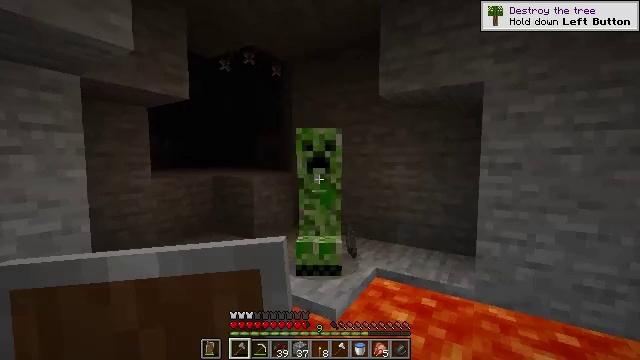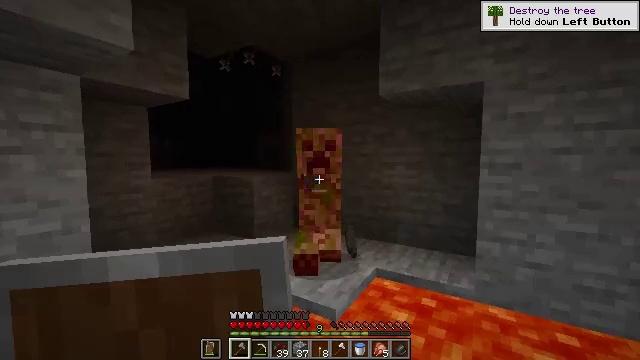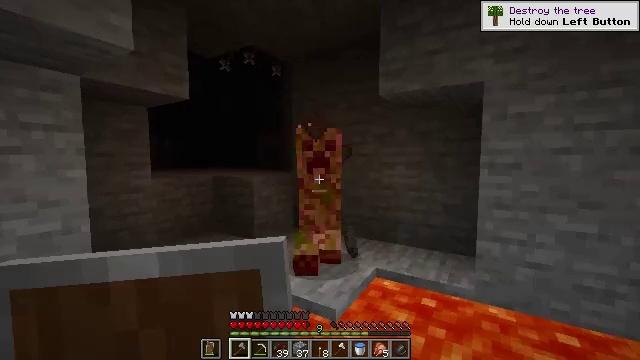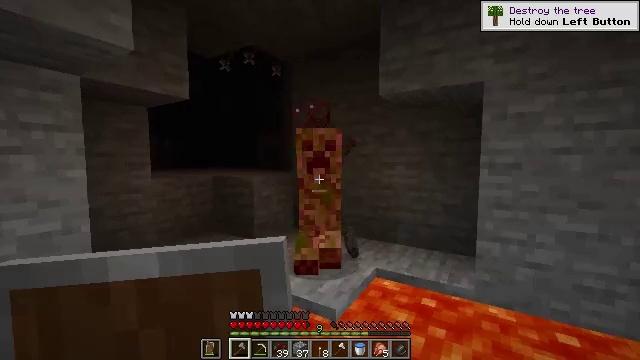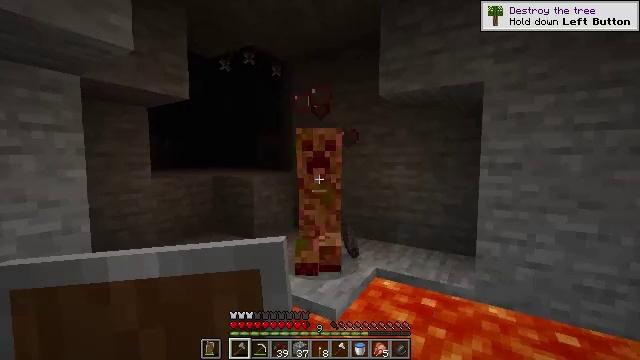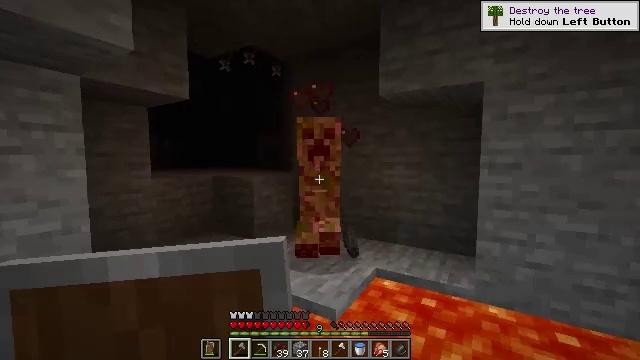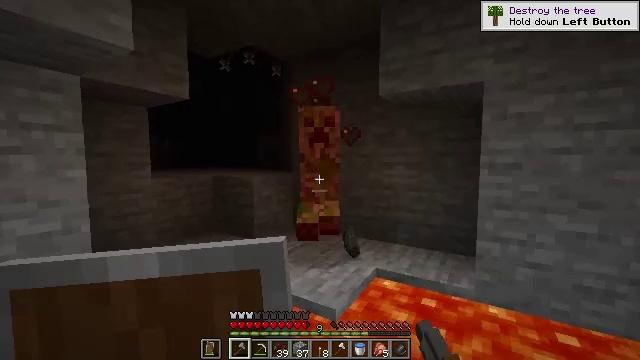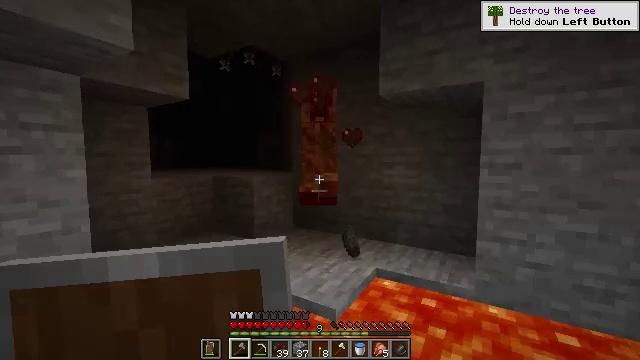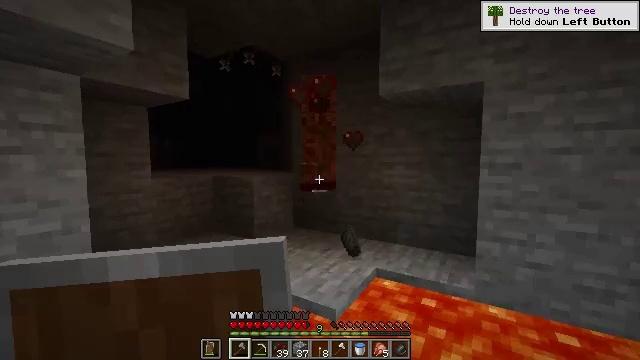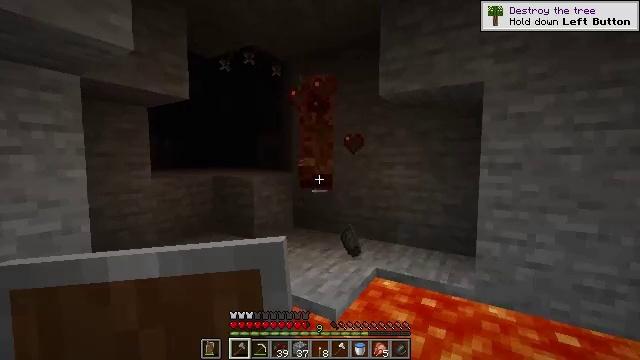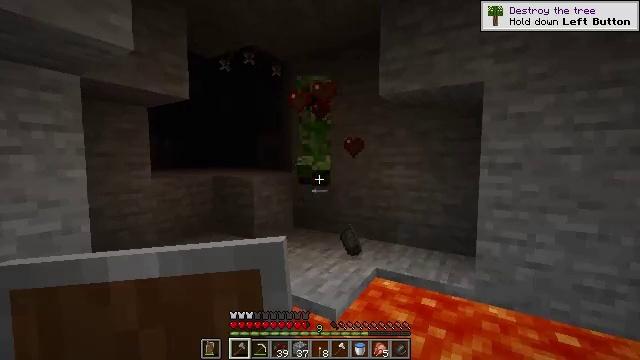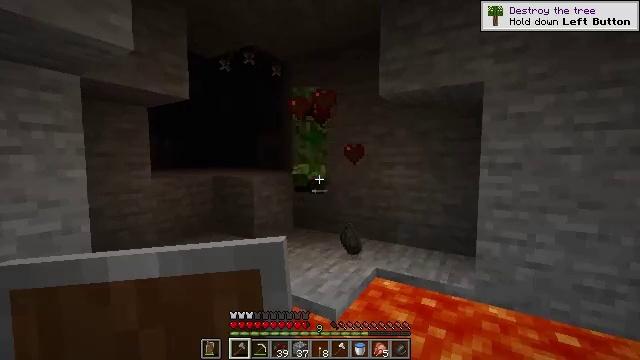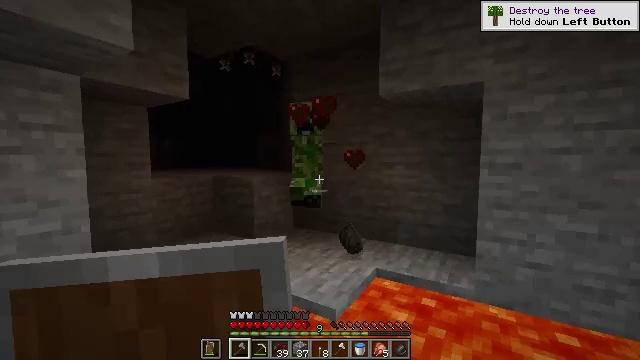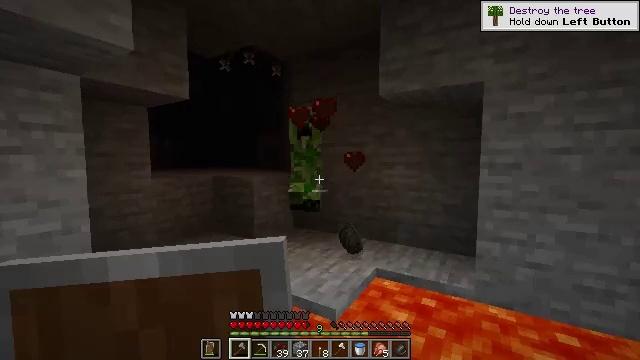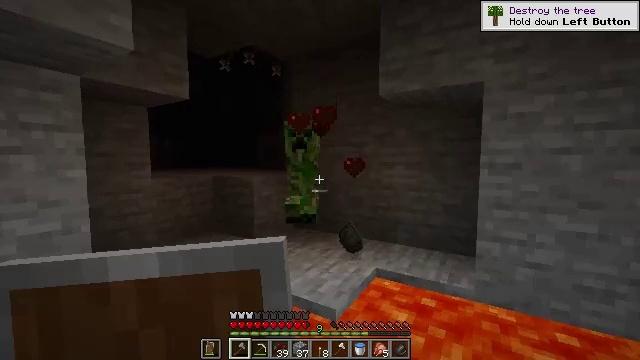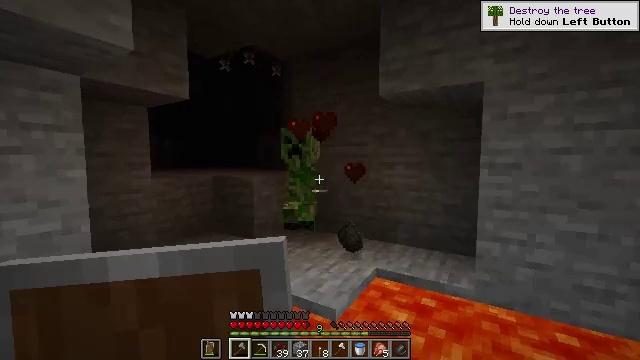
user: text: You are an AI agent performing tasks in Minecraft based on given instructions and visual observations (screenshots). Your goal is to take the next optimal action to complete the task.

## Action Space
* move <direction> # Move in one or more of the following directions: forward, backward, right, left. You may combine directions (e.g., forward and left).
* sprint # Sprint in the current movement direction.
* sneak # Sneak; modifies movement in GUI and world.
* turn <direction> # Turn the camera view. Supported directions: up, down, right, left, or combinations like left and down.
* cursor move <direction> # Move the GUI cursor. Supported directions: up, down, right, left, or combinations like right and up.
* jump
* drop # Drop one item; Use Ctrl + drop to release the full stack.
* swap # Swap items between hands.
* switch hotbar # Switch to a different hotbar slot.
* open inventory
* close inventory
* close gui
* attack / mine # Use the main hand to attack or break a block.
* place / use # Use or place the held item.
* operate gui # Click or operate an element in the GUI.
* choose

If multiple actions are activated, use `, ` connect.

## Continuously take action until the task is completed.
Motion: motion action
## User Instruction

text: Kill mobs.
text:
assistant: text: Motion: sneak, attack / mine
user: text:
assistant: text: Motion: sneak, attack / mine
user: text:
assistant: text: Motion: sneak, attack / mine
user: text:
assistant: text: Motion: sneak
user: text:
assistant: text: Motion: sneak, attack / mine
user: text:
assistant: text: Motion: sneak, attack / mine
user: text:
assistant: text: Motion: sneak, attack / mine
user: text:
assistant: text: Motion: sneak
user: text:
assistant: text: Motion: sneak
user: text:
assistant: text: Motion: sneak
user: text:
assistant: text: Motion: sneak
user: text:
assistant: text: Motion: sneak
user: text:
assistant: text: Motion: sneak
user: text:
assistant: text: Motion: sneak
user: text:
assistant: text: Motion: sneak
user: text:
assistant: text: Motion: sneak
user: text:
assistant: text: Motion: sneak
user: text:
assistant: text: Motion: sneak
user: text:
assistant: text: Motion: sneak
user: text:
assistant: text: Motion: sneak
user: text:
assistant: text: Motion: sneak
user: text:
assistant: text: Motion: sneak
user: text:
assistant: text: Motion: sneak
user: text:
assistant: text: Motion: sneak
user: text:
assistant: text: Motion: sneak
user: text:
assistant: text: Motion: sneak
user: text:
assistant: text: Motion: sneak
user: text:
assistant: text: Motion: sneak
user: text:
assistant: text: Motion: sneak
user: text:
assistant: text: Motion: sneak